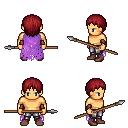
a pixel art fantasy rpg character, male body template, human, tanned skin, maroon tattered cape, metal pants, brunette plain hairstyle, leather bracers, brown shoes, spear, four views (front, back, left, right), 2x2 character sprite sheet, small pixel art, hard edges, no anti-aliasing